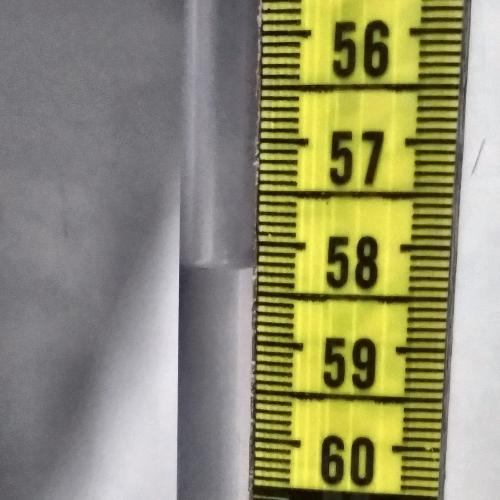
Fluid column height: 58.2 cm